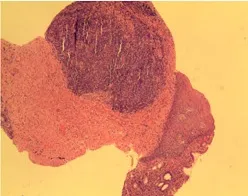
Pathology: chronic inflammation of mucosal tissue covered with squamous epithelium and gastric columnar epithelium). Coloration HE, magnification x100.
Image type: pathology (h&e)